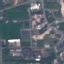
Land use / land cover: Industrial